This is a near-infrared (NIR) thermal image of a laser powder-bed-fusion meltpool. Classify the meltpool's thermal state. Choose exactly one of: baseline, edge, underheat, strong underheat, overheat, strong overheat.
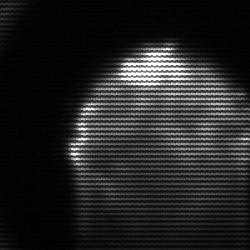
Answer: edge